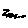
Label: zigzag